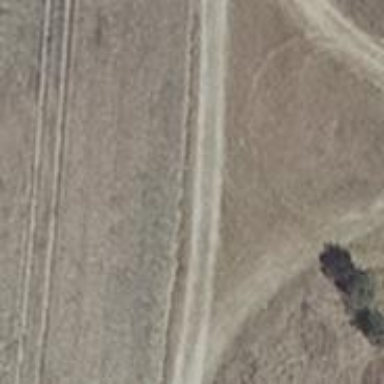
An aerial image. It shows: Sandy track road with grade4 tracktype.